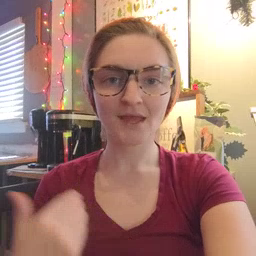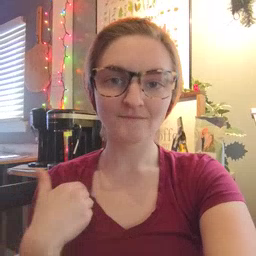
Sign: haveto